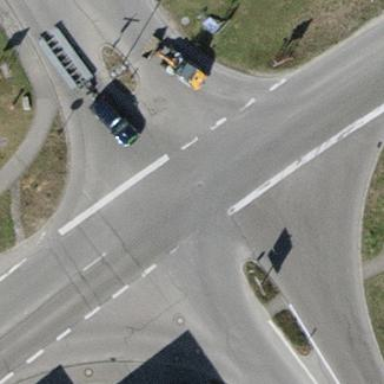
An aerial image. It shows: Tertiary road made of asphalt leading to roundabout junction.